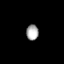
Tissue: prostate
Cell type: T cells
Senescence score: 0.3027
Nuclear area (px): 184
Mean DAPI intensity: 171.565